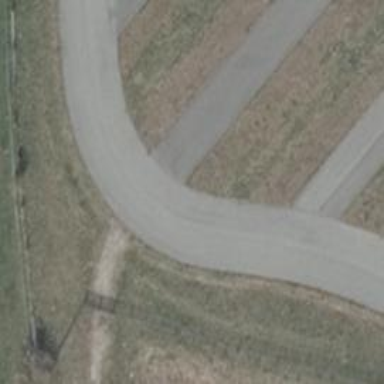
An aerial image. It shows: Parking aisle designated as service road.